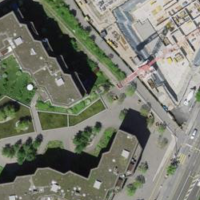
EUNIS habitat code: 53
Species observed at this site:
Epilobium parviflorum
Chenopodium album